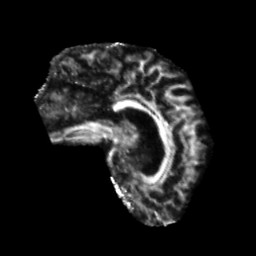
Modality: FA
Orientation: sagittal
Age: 75
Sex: male
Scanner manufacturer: siemens
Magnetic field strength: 3 T
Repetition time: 5.25 s
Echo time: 0.08 s